A time-domain waveform of one vibration snapshot from a rolling-element bearing is shown. Based on the visible evidence, which condition applies: normal, inner_race, outer_race, ball?
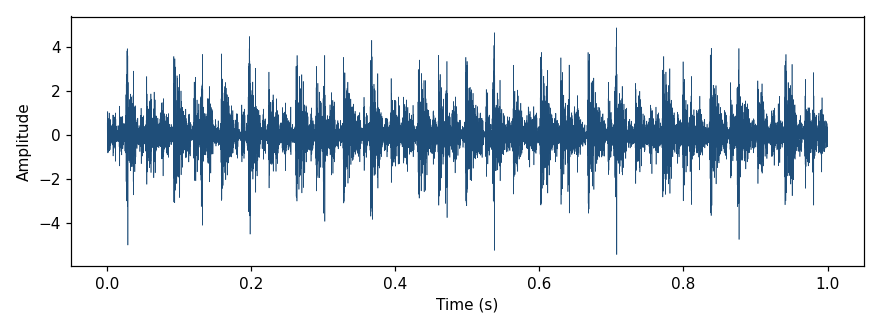
Answer: outer_race